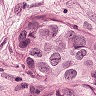
Metastatic tissue present: yes